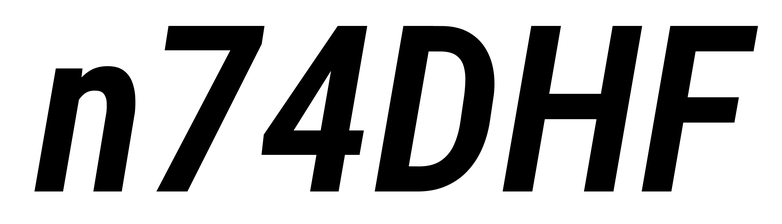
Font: Roboto-Italic_Condensed_SemiBold_Italic